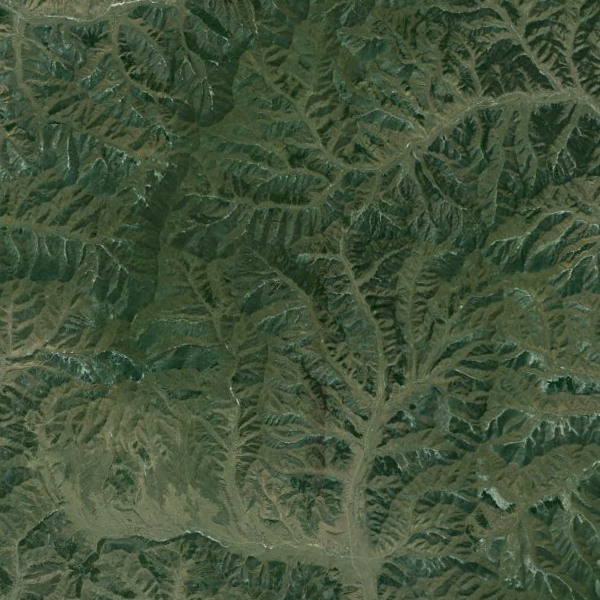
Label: Mountain